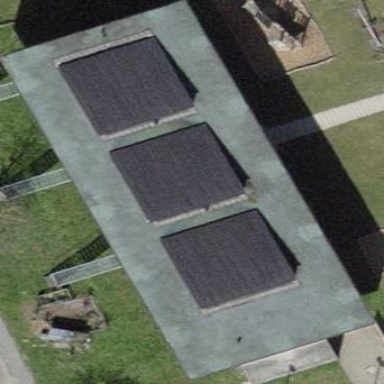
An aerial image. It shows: Kindergarten building.